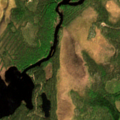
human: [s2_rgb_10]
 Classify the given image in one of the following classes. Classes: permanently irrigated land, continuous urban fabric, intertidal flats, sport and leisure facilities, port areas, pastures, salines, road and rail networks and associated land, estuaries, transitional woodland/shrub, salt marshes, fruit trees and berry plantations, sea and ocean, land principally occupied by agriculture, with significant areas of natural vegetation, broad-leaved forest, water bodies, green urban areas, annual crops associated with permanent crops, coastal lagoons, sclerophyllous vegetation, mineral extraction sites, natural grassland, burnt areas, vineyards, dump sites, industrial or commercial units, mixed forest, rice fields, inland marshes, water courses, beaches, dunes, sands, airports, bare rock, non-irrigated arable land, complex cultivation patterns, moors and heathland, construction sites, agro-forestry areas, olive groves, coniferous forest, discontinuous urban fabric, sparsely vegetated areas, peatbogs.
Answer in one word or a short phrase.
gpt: coniferous forest, mixed forest, peatbogs, water bodies